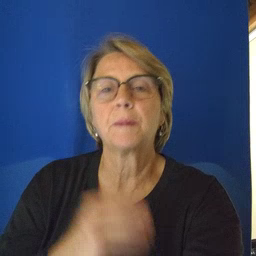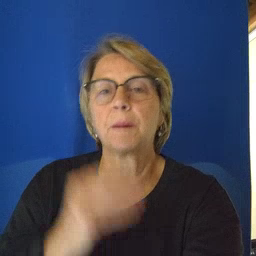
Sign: napkin